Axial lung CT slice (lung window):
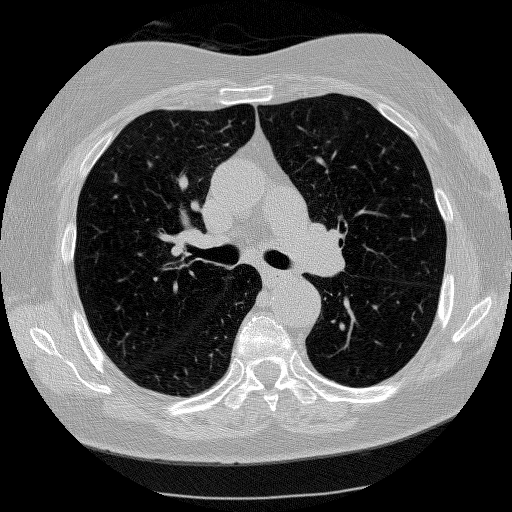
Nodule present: no